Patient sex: M
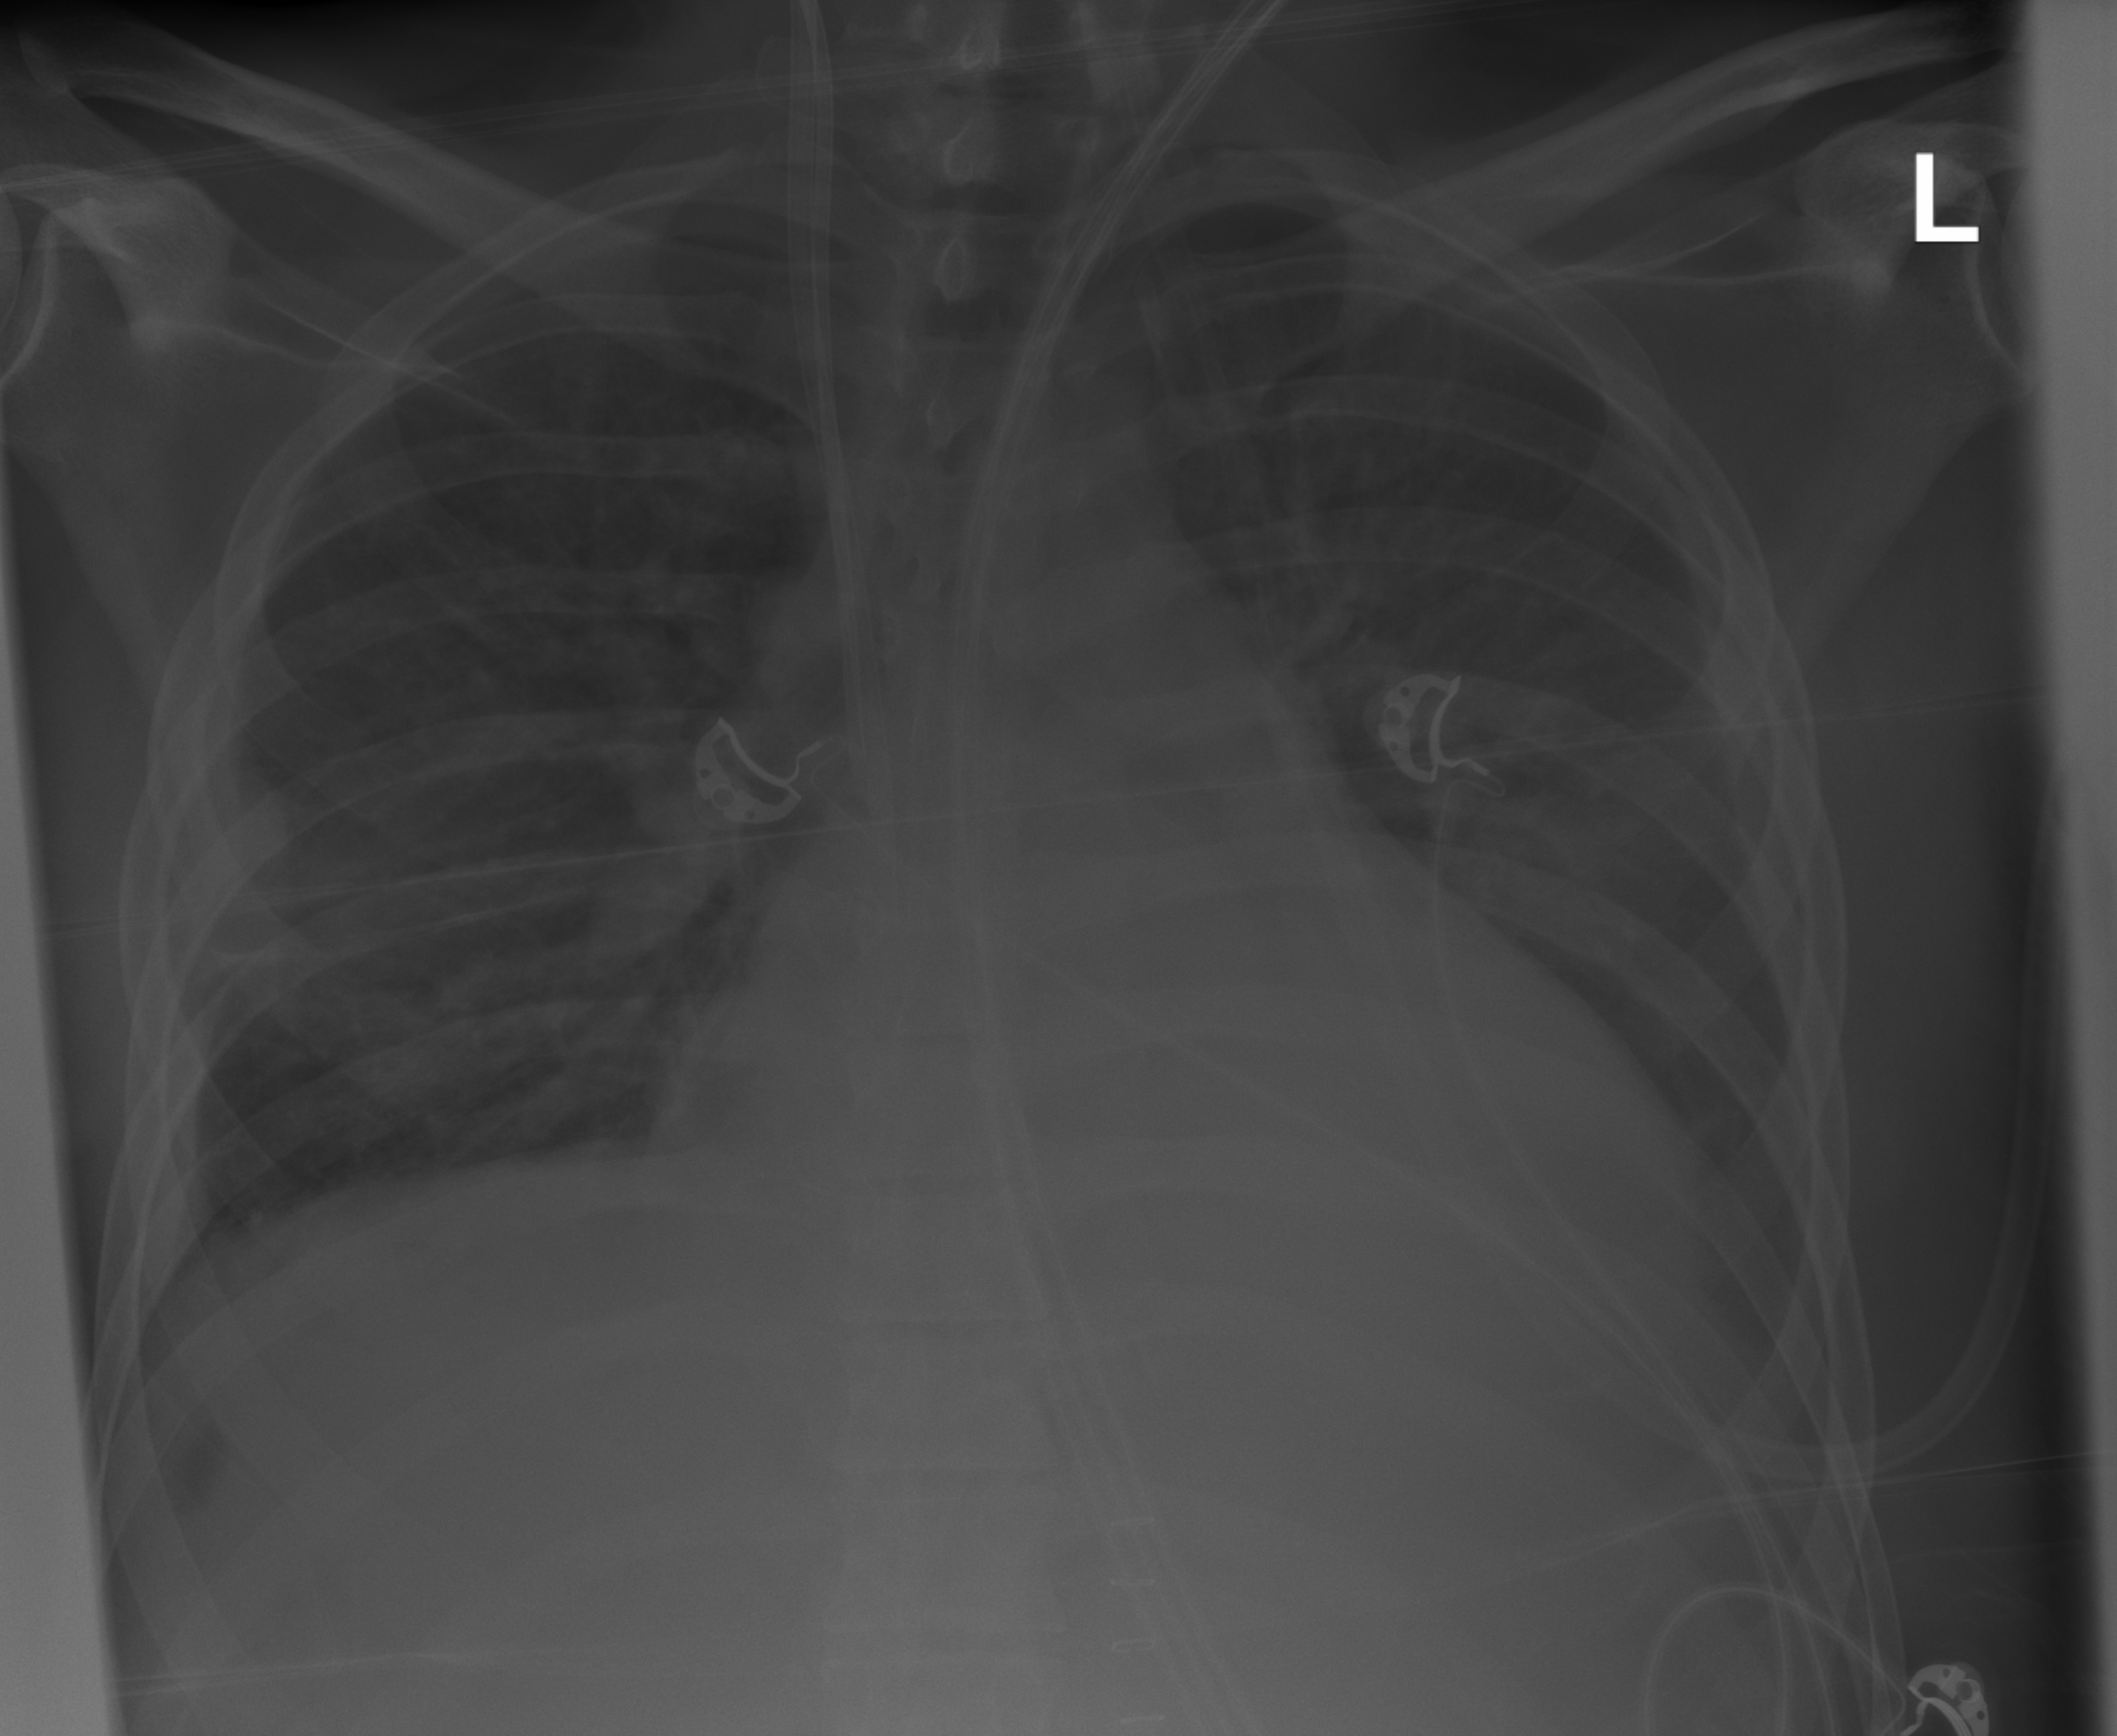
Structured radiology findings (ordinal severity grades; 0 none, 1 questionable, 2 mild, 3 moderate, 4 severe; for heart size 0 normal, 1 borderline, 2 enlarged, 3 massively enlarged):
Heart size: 2
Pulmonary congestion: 0
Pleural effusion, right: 0
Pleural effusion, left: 1
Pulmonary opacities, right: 2
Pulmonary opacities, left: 0
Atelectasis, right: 2
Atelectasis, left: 0